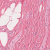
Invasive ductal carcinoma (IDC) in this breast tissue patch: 0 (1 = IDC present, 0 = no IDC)